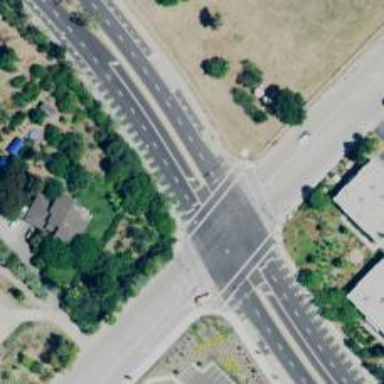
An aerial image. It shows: Solid stop line on the road.